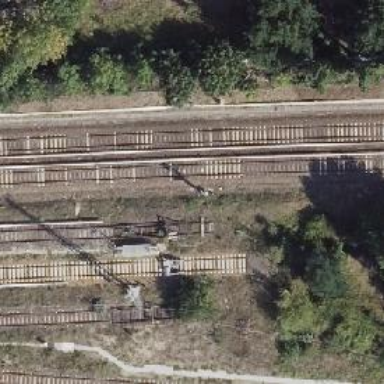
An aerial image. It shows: Railway signal.